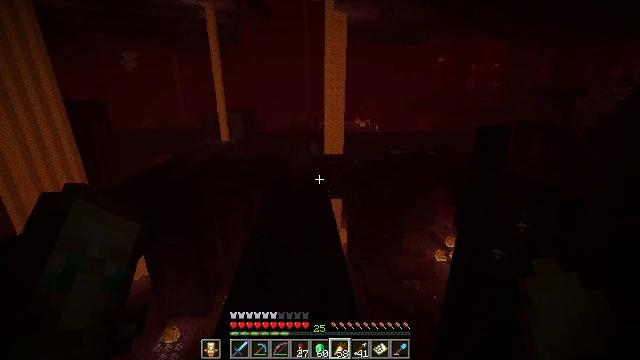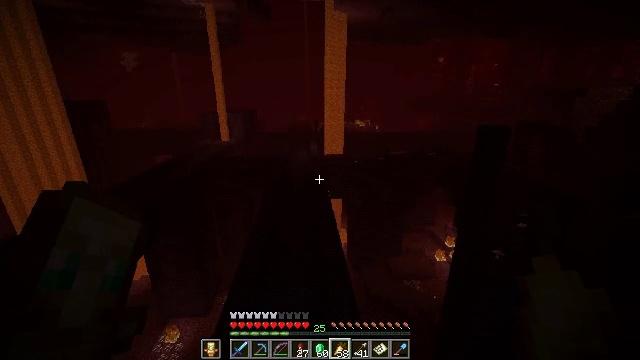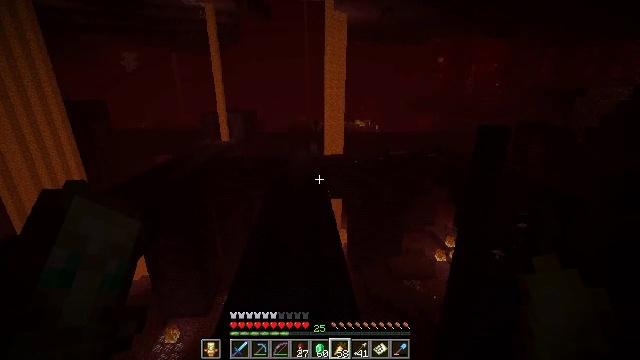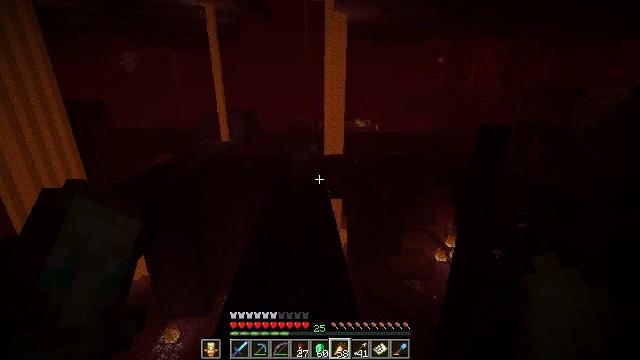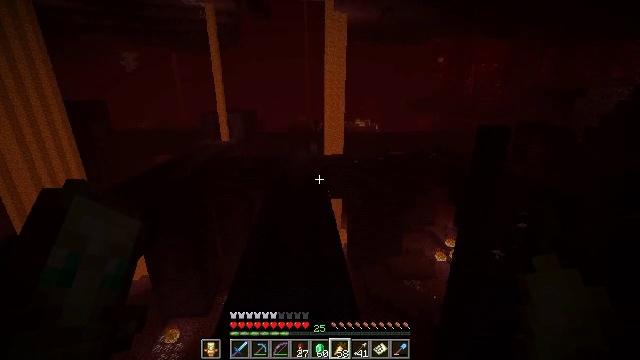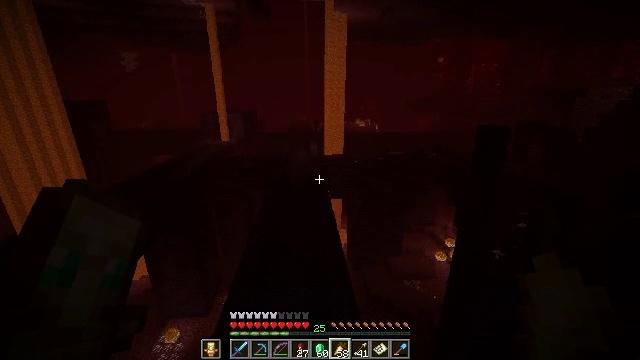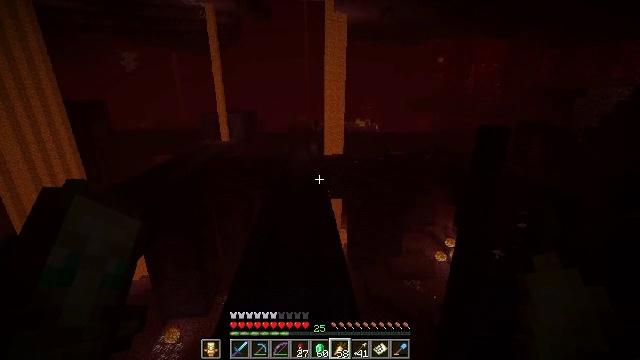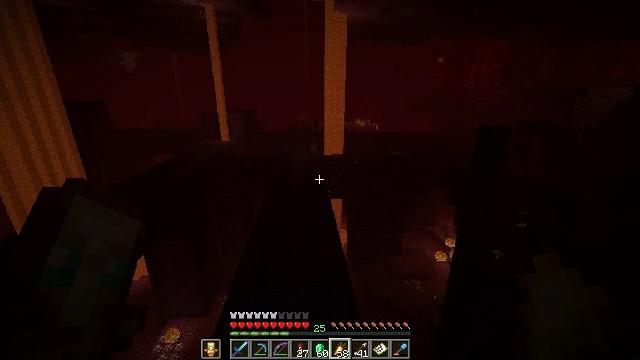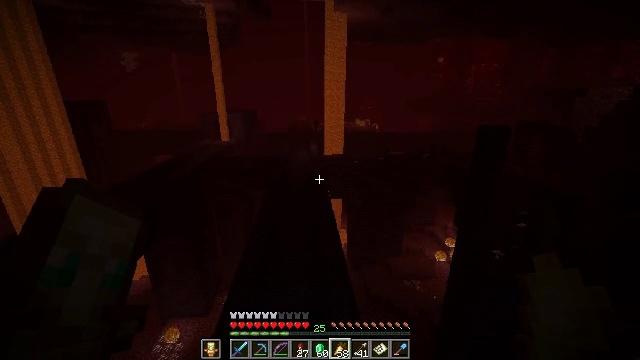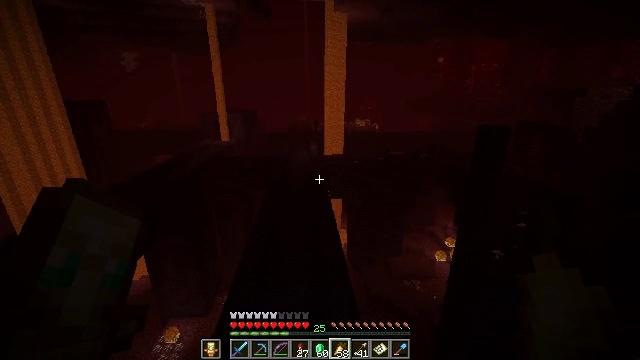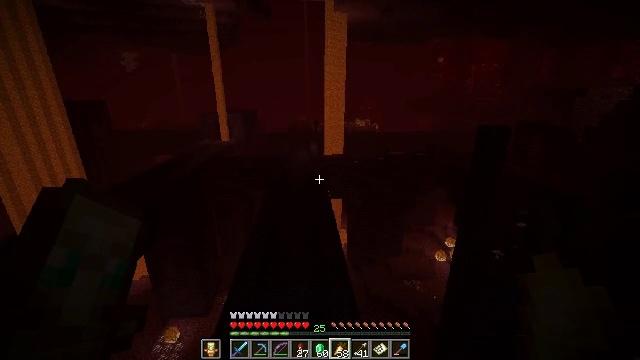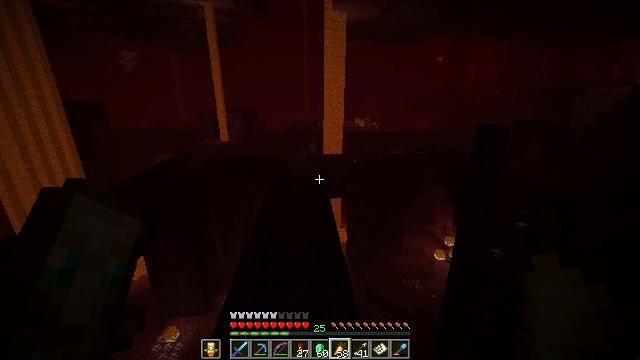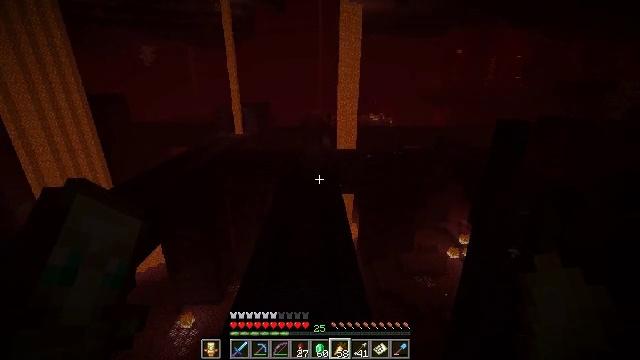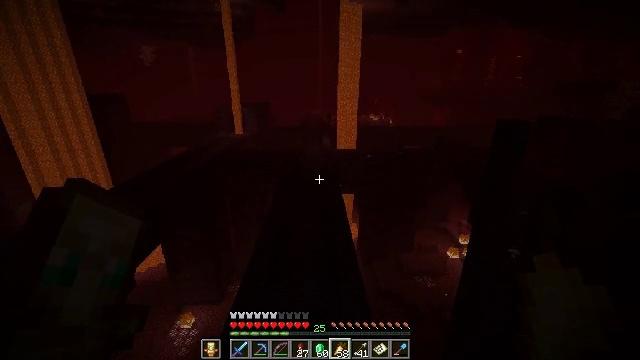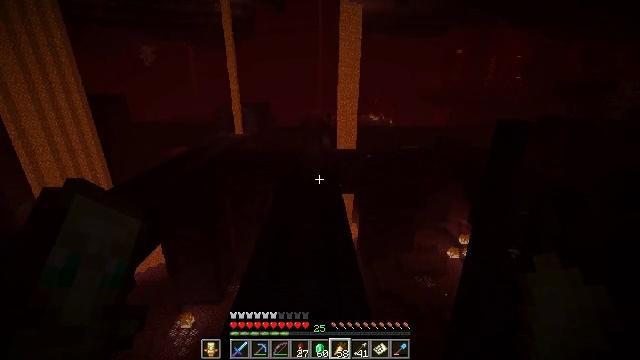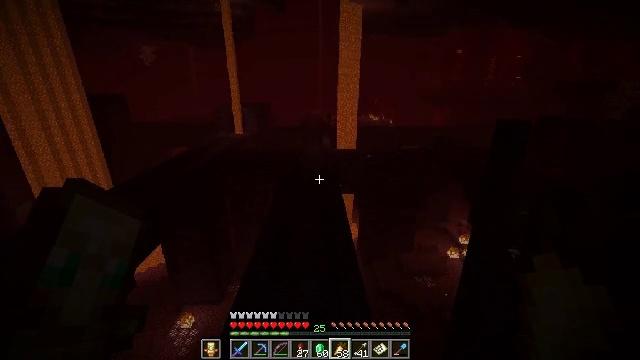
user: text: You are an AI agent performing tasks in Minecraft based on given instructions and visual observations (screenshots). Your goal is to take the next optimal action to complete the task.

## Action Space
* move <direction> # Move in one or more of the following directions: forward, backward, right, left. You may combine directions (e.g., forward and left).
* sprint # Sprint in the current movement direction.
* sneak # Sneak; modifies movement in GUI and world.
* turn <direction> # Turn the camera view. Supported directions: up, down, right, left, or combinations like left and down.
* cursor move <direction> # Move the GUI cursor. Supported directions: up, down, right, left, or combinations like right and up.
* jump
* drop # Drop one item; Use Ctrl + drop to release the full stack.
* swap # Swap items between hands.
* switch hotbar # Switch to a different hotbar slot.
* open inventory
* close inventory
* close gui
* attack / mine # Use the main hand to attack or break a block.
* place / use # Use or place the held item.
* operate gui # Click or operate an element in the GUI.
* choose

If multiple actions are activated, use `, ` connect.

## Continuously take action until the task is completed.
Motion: motion action
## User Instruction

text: Combat the wither skeleton.
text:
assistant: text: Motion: no_op
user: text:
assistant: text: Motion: no_op
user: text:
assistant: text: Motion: no_op
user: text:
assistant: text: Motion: no_op
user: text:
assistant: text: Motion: no_op
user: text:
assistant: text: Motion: no_op
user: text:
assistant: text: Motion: no_op
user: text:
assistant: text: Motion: no_op
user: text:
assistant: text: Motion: no_op
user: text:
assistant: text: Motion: no_op
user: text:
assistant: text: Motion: no_op
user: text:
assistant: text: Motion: turn left and down
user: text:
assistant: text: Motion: no_op
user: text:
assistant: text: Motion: no_op
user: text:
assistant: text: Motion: no_op
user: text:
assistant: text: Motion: no_op
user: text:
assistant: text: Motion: turn left
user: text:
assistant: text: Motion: no_op
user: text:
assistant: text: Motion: no_op
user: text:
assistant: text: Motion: no_op
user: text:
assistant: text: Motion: no_op
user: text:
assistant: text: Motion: no_op
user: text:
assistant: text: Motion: move forward
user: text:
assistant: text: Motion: move forward
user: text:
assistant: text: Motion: move forward
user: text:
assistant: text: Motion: move forward
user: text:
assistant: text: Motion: move forward
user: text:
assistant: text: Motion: move forward
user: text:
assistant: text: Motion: move forward
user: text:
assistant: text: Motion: move forward, switch to hotbar 1